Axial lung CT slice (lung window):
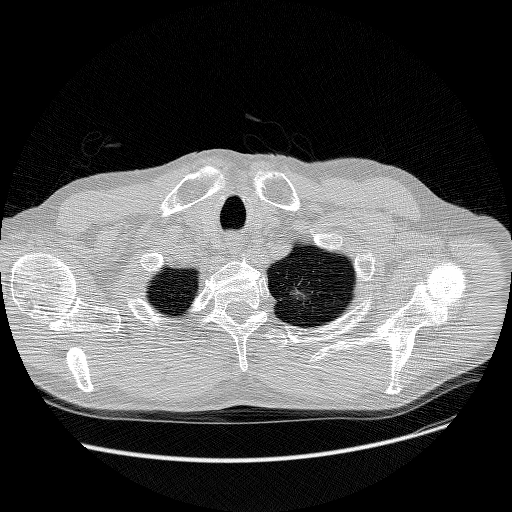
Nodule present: yes
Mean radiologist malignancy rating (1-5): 4.333